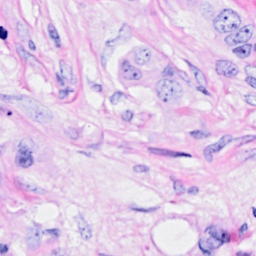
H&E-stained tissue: Breast